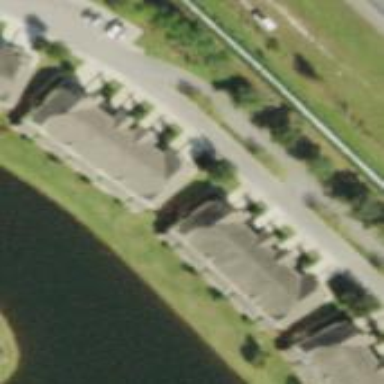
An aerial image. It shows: Image showing building with apartments.